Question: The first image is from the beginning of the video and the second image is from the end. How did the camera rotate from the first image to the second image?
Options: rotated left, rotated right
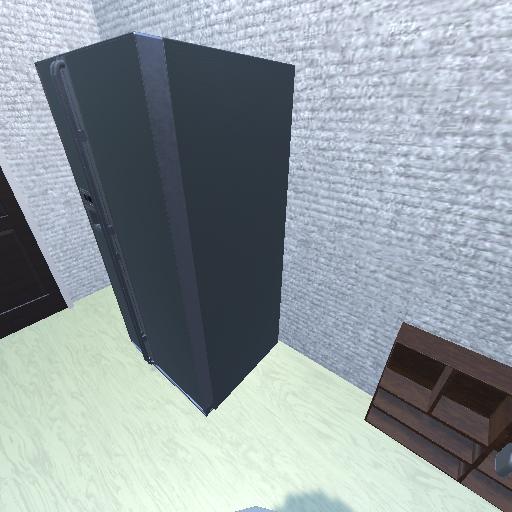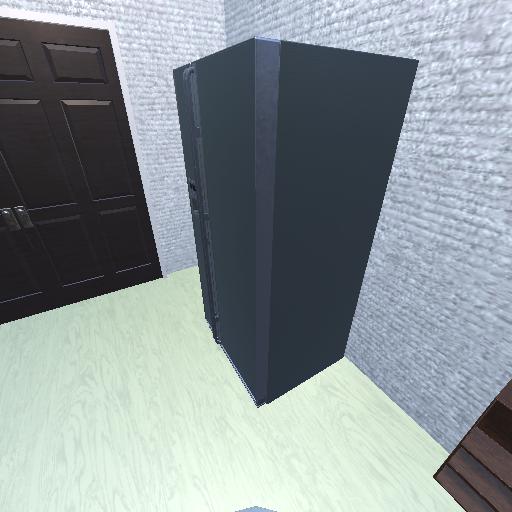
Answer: rotated left